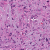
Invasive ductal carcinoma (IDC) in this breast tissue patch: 0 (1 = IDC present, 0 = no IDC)